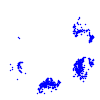
Particle: proton